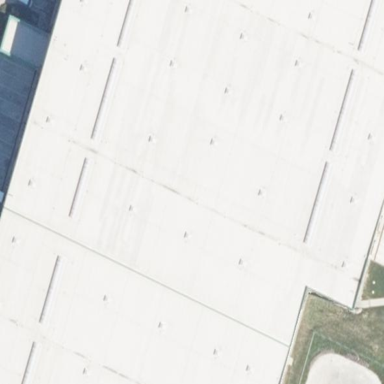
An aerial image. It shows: Industrial building.